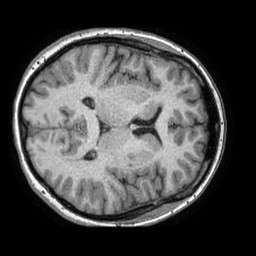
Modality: T1w
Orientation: axial
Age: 38
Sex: female
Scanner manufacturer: philips
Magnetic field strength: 1.5 T
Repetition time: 0.007554 s
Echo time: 0.00343 s